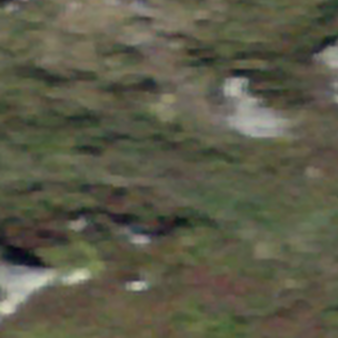
Label: other